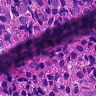
Metastatic tissue present: yes